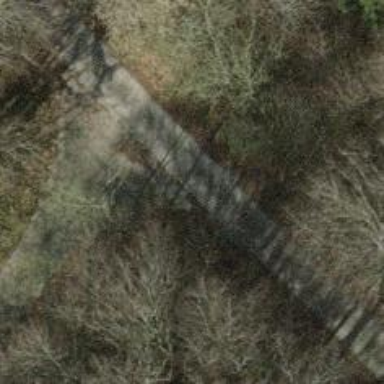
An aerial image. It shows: Well-maintained track road of grade 1.